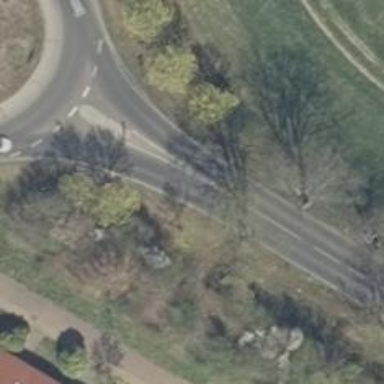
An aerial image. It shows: Secondary road with asphalt surface and no sidewalks.